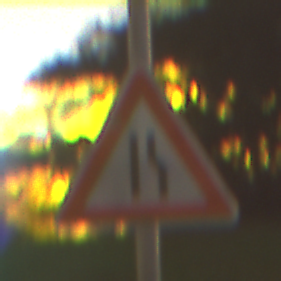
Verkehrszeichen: EinseitigVerengteFahrbahnRechts
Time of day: Night
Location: Outdoor (Suburban)
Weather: Clear
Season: NotSpecified
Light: Artificial